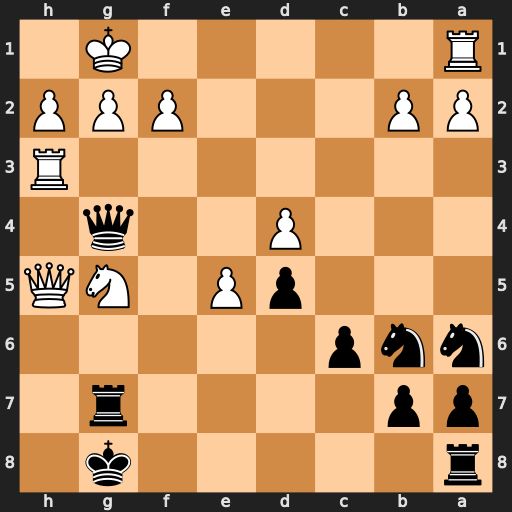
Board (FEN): r5k1/pp4r1/nnp5/3pP1NQ/3P2q1/7R/PP3PPP/R5K1
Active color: b
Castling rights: -
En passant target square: -
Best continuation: Qxg5 Qxg5 Rxg5